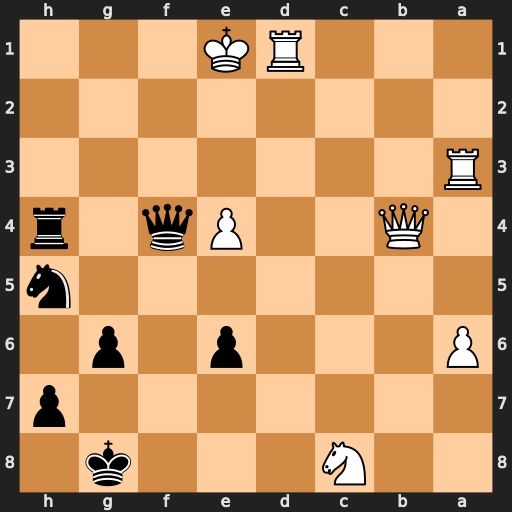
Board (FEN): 2N3k1/7p/P3p1p1/7n/1Q2Pq1r/R7/8/3RK3
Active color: b
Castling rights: -
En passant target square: -
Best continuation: Rh1+ Ke2 Qh2+ Kd3 Rxd1+